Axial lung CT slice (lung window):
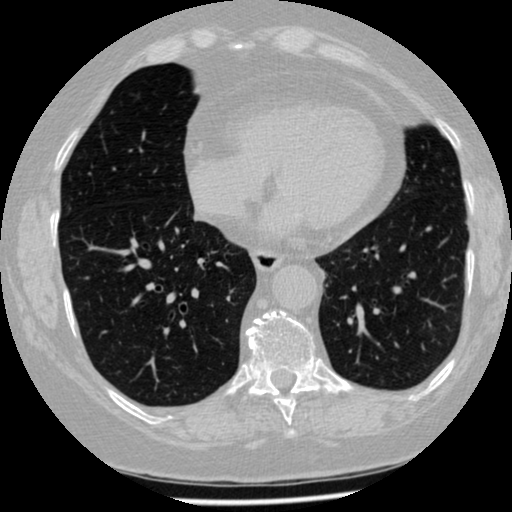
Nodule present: no